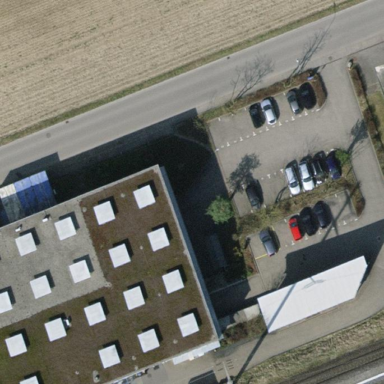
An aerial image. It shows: Parking area with surface.